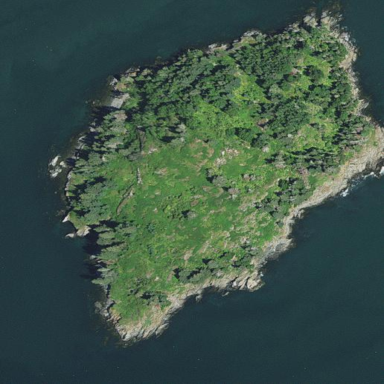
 designated as nature reserve for conservation purposes."